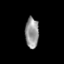
Tissue: skin
Cell type: Epithelial cells
Senescence score: 0.2691
Nuclear area (px): 408
Mean DAPI intensity: 147.341